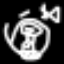
Label: hourglass